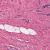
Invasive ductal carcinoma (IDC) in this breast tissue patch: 0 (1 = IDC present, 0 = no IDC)